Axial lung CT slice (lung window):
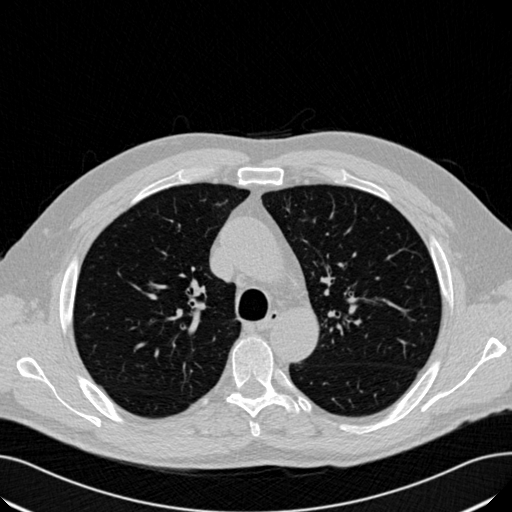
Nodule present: no